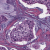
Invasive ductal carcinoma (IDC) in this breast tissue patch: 1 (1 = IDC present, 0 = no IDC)